Question: [enter image description here]

how can i change the colors of each sector?
Also, how can I put a caption pair for each line (pair of circles) ?
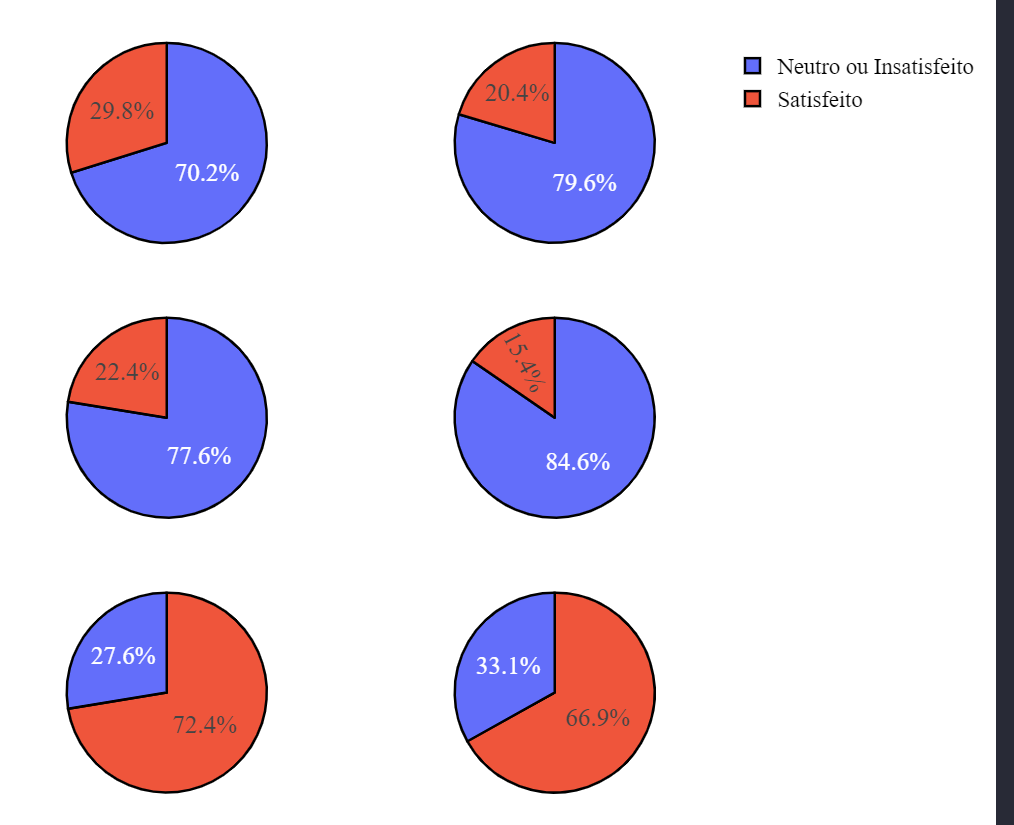
Answer: The method of changing the color of each pie chart is possible by specifying a color for each marker. Since no data is presented, I have edited the example in the reference to make the graph suitable for your purposes. The colors were determined by selecting two of the 24 colors in the default color map, combining them, and then extracting four similar colors from the list. If you already have a set of colors in mind, you can specify the number of colors you need in a list, for example. There is no way to add line labels, so I used string annotations.
'''
from plotly.subplots import make_subplots
import plotly.graph_objects as go
import plotly.express as px
import numpy as np
import itertools
import random
#colors = ['gold', 'mediumturquoise', 'darkorange', 'lightgreen']
colors = px.colors.qualitative.Dark24 + px.colors.qualitative.Light24
fig = make_subplots(rows=4, cols=2, specs=[[{'type':'domain'}, {'type':'domain'}],
[{'type':'domain'}, {'type':'domain'}],
[{'type':'domain'}, {'type':'domain'}],
[{'type':'domain'}, {'type':'domain'}],
])
for r,c in itertools.product([1,2,3,4],[1,2]):
fig.add_trace(go.Pie(
labels=['Oxygen','Hydrogen','Carbon_Dioxide','Nitrogen'],
values=np.random.randint(500,5000,4),
marker=dict(colors=random.sample(colors,4), line=dict(color='#000000', width=2)
)), row=r, col=c
)
fig.update_traces(hoverinfo='label+percent', textinfo='value', textfont_size=12, showlegend=False)
for i in range(4):
fig.add_annotation(text='Row{}'.format(i+1), textangle=-90, font=dict(size=16), x=-0.1, y=0.05+0.31*i, xref='paper', yref='paper', showarrow=False)
fig.update_layout(autosize=True,
height=600,
width=800)
fig.show()
'''
<URL>